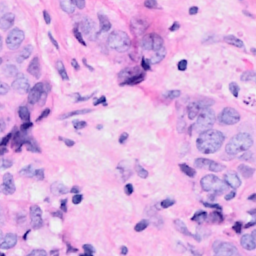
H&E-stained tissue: Breast